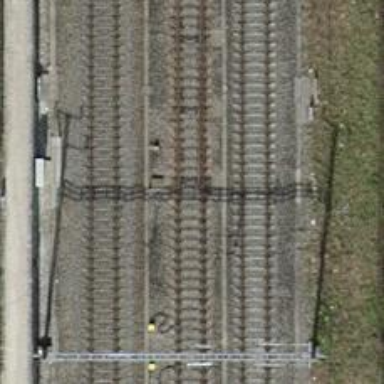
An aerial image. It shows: Railway switch.